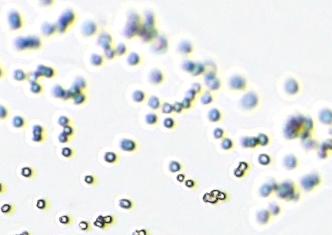
Label: Phaeocystis